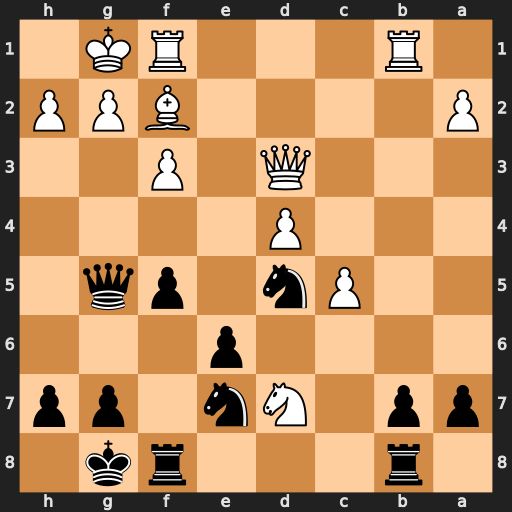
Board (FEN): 1r3rk1/pp1Nn1pp/4p3/2Pn1pq1/3P4/3Q1P2/P4BPP/1R3RK1
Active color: b
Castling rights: -
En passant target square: -
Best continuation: Nf4 Bg3 Nxd3